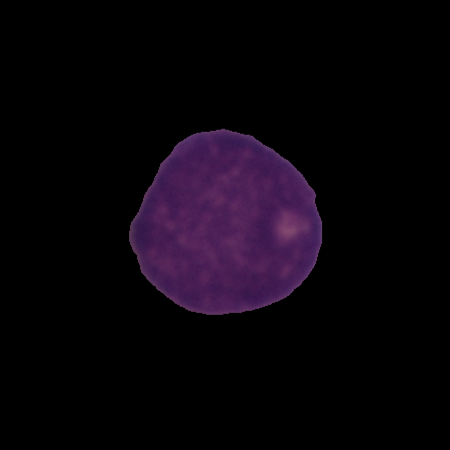
Label: cancer